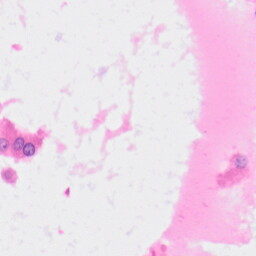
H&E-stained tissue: Kidney